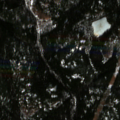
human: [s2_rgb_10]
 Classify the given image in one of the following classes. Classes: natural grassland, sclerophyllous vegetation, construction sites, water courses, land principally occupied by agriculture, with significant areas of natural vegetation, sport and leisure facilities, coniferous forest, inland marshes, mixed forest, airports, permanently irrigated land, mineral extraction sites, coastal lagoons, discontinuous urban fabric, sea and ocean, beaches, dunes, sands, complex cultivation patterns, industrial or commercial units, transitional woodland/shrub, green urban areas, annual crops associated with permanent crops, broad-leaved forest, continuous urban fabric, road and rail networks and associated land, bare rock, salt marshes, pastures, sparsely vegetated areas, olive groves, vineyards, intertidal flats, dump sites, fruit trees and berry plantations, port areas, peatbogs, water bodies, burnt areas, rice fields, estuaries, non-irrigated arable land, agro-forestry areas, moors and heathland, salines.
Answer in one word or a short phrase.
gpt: mixed forest